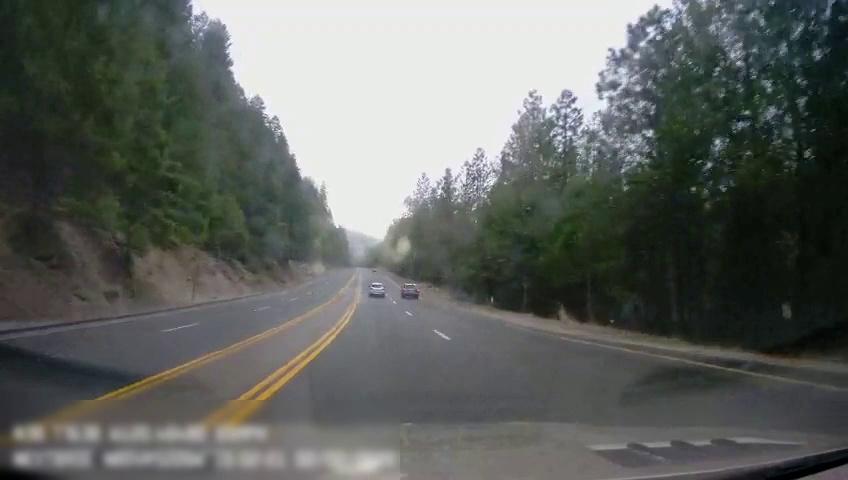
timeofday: Day
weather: Cloudy
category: Drivable Space
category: Vehicles | Car
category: Vehicles | Car
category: Lanes | Alternate Lane
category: Lanes | Alternate Lane
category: Lanes | Alternate Lane
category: Lanes | Current Lane
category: Lanes | Current Lane
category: Lanes | Alternate Lane